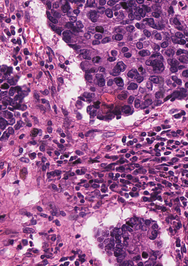
Tumor epithelial tissue: yes
Tumor-associated stroma tissue: yes
Normal tissue: no